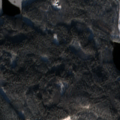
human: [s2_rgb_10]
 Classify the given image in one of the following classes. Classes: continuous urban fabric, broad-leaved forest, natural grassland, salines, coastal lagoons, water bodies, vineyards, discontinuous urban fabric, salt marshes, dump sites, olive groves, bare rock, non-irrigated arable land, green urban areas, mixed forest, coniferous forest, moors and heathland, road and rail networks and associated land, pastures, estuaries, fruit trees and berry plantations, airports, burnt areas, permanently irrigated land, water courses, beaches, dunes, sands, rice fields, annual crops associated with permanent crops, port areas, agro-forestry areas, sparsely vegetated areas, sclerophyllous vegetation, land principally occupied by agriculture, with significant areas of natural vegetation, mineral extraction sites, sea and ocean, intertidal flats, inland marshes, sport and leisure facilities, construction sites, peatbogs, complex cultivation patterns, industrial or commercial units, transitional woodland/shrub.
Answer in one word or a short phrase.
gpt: coniferous forest, mixed forest, water bodies